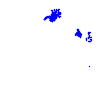
Particle: electron